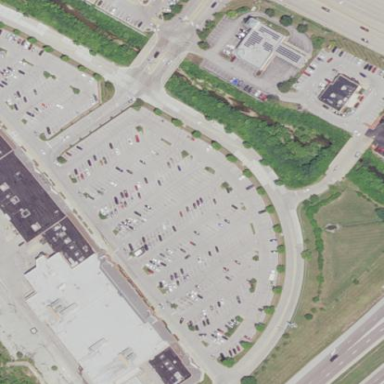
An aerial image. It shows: Retail area.